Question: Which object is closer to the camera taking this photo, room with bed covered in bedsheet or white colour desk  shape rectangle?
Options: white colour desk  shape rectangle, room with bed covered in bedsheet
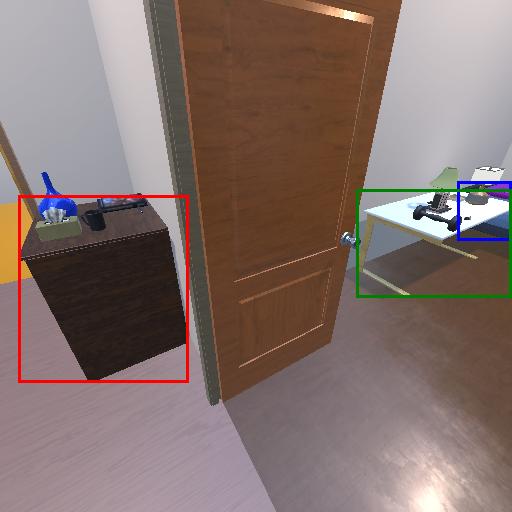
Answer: white colour desk  shape rectangle